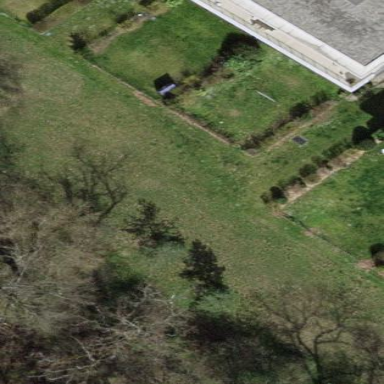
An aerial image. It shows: Garden surrounded by fence.